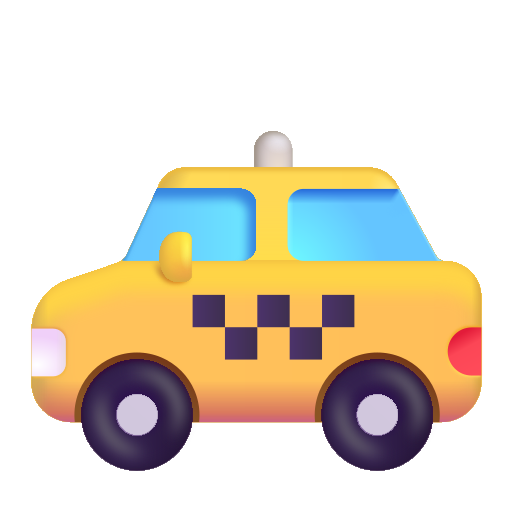
taxi color